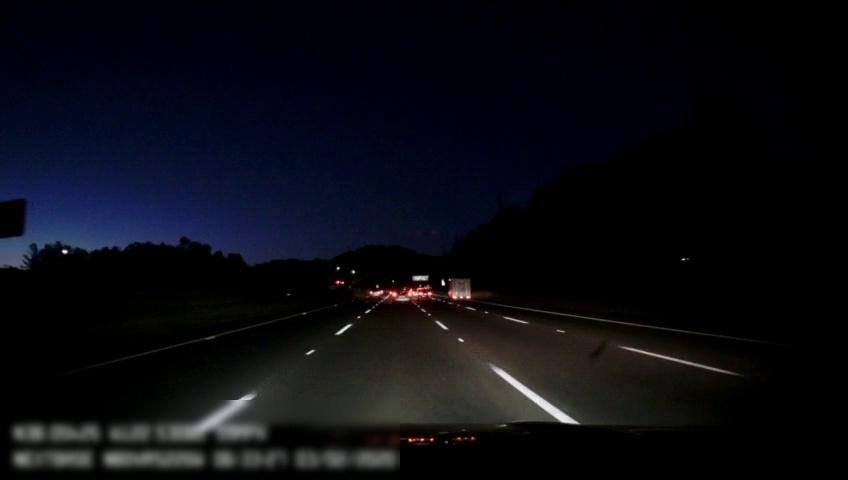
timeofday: Night
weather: Other
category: Drivable Space
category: Vehicles | Other LV
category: Vehicles | Car
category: Vehicles | SUV
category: Lanes | Alternate Lane
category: Lanes | Current Lane
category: Lanes | Current Lane
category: Lanes | Alternate Lane
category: Lanes | Alternate Lane